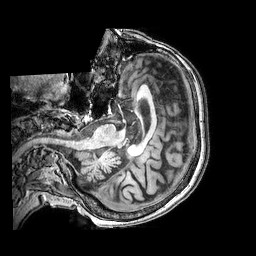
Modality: T1w
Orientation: axial
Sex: female
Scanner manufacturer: philips
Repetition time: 0.008354 s
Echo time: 0.00387 s